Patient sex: M
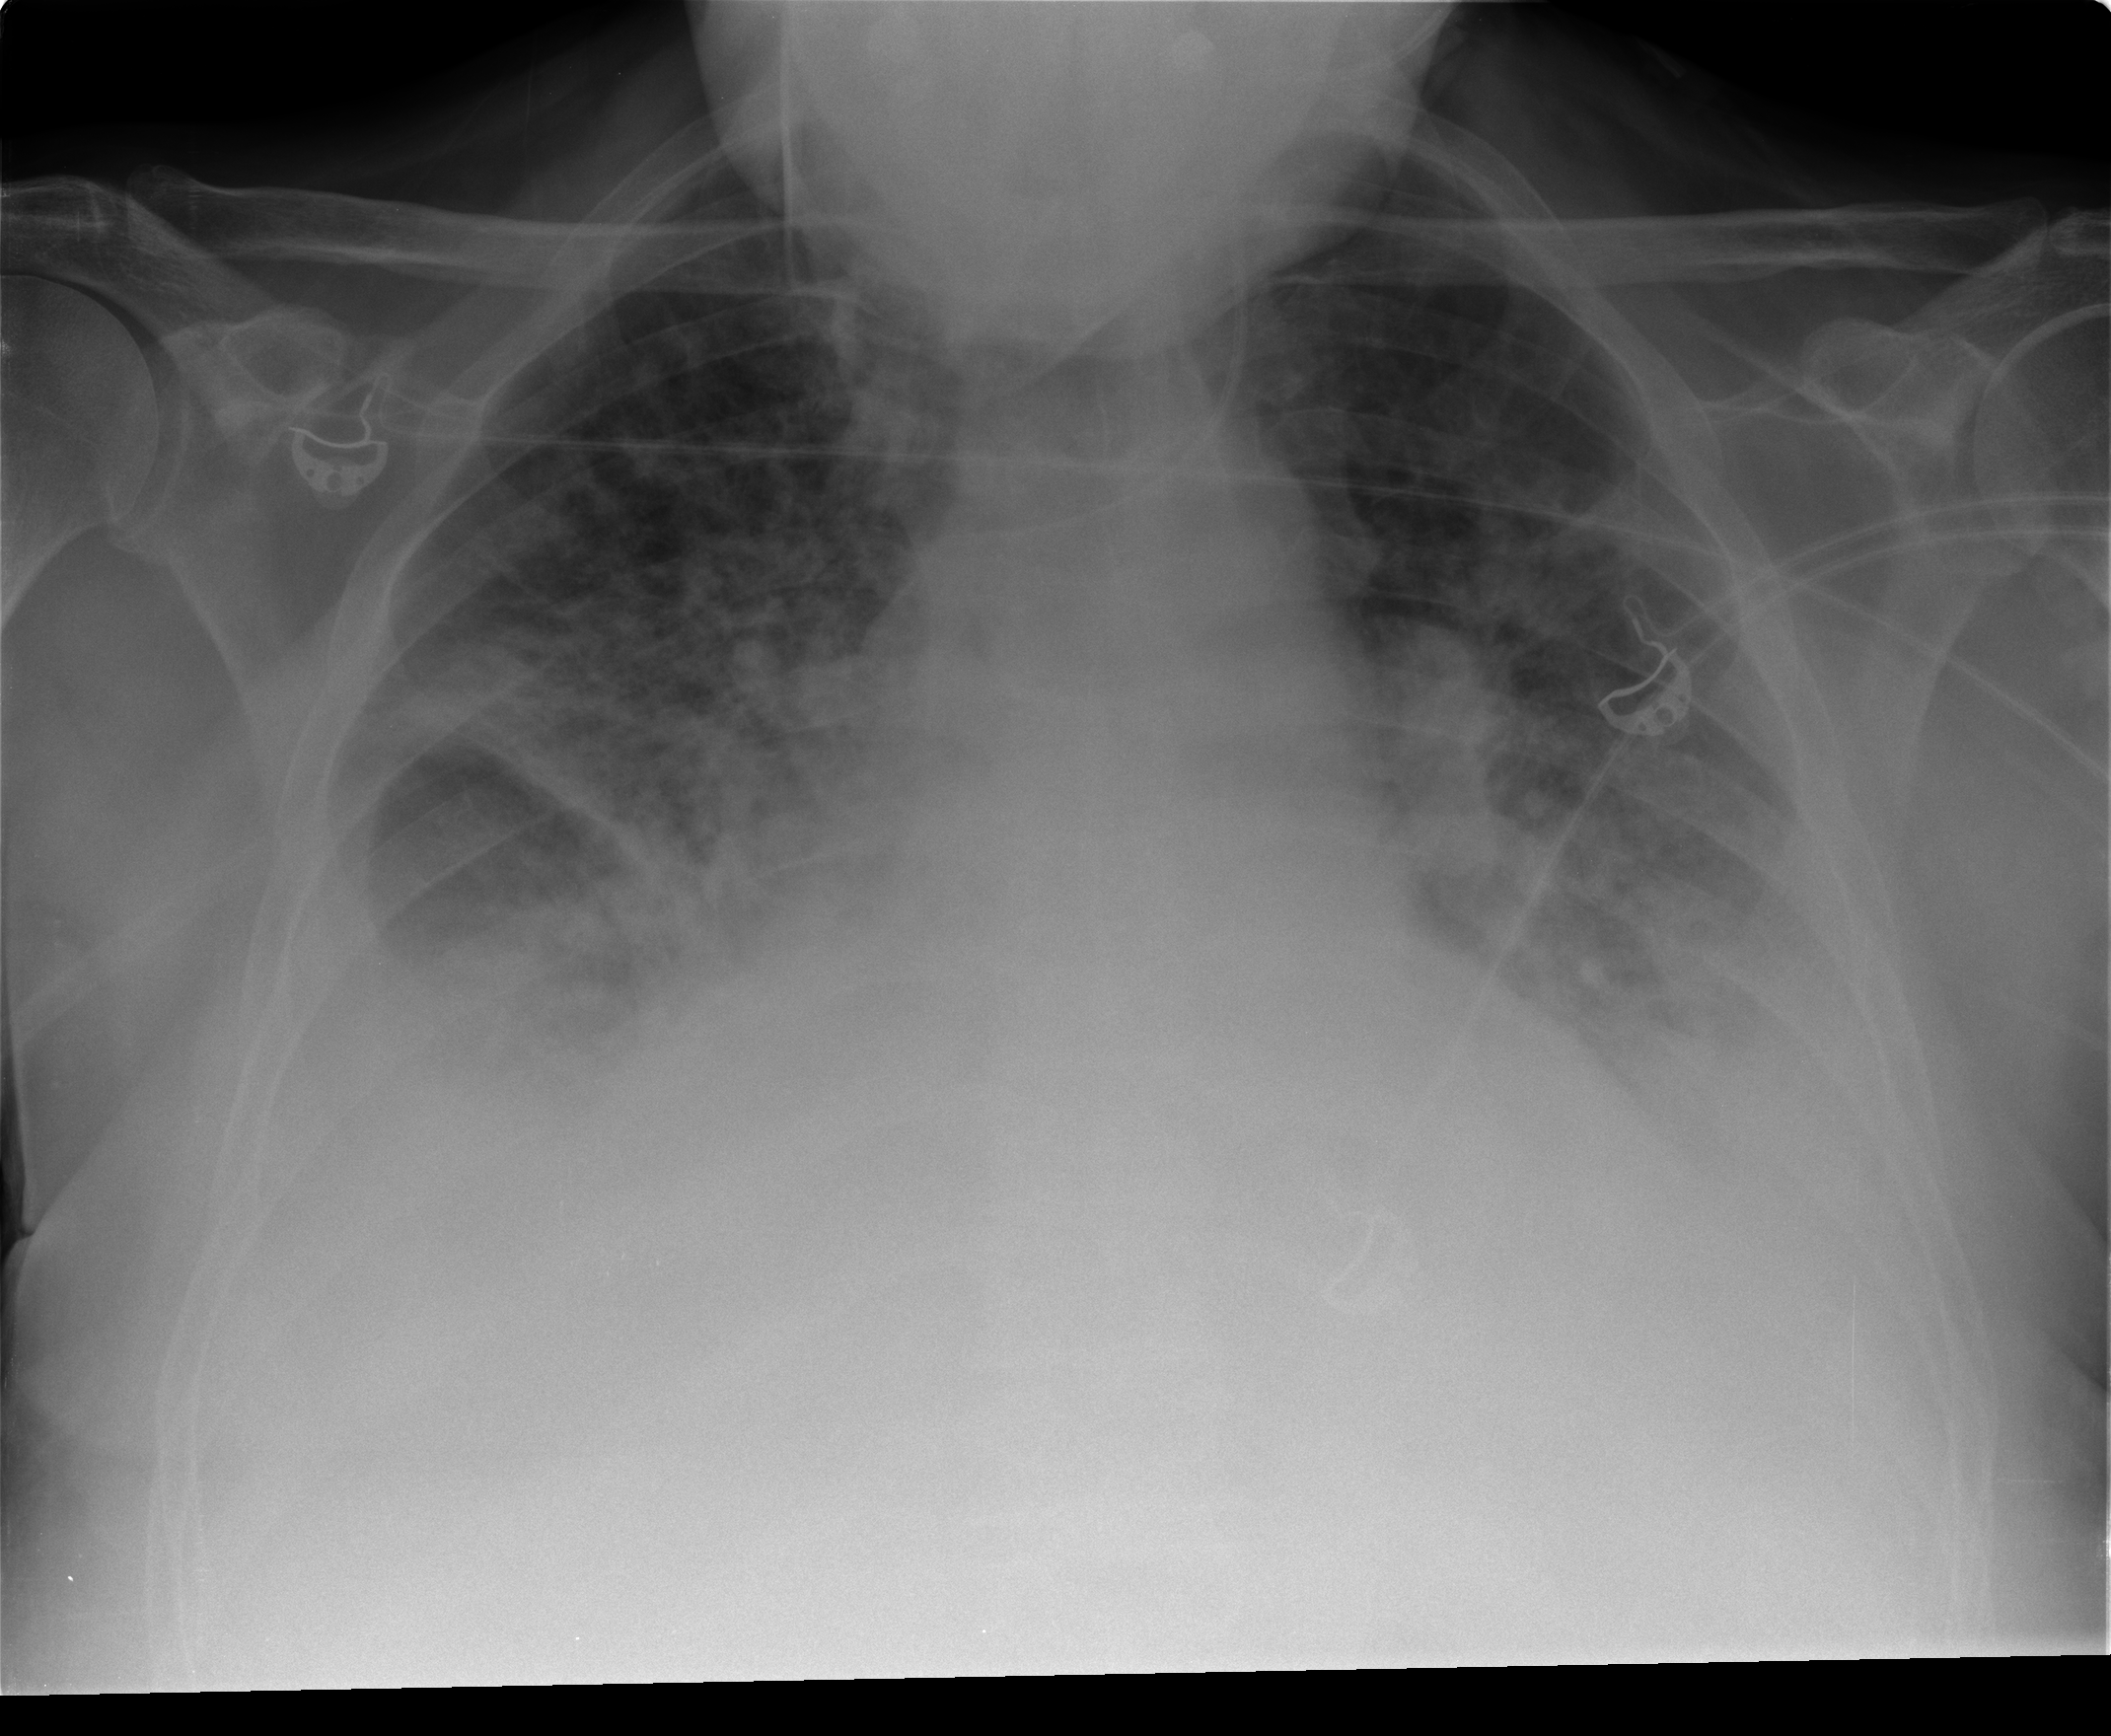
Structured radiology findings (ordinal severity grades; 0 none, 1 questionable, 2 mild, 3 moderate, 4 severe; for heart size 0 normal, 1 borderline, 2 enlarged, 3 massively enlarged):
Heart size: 2
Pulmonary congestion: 3
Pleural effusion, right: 3
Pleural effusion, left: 2
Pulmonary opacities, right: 3
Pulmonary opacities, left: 3
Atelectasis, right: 3
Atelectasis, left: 2